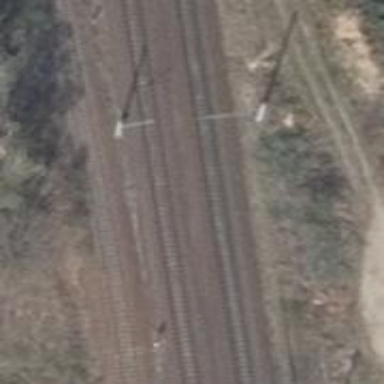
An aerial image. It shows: Light railway signal with light crossing form.